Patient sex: M
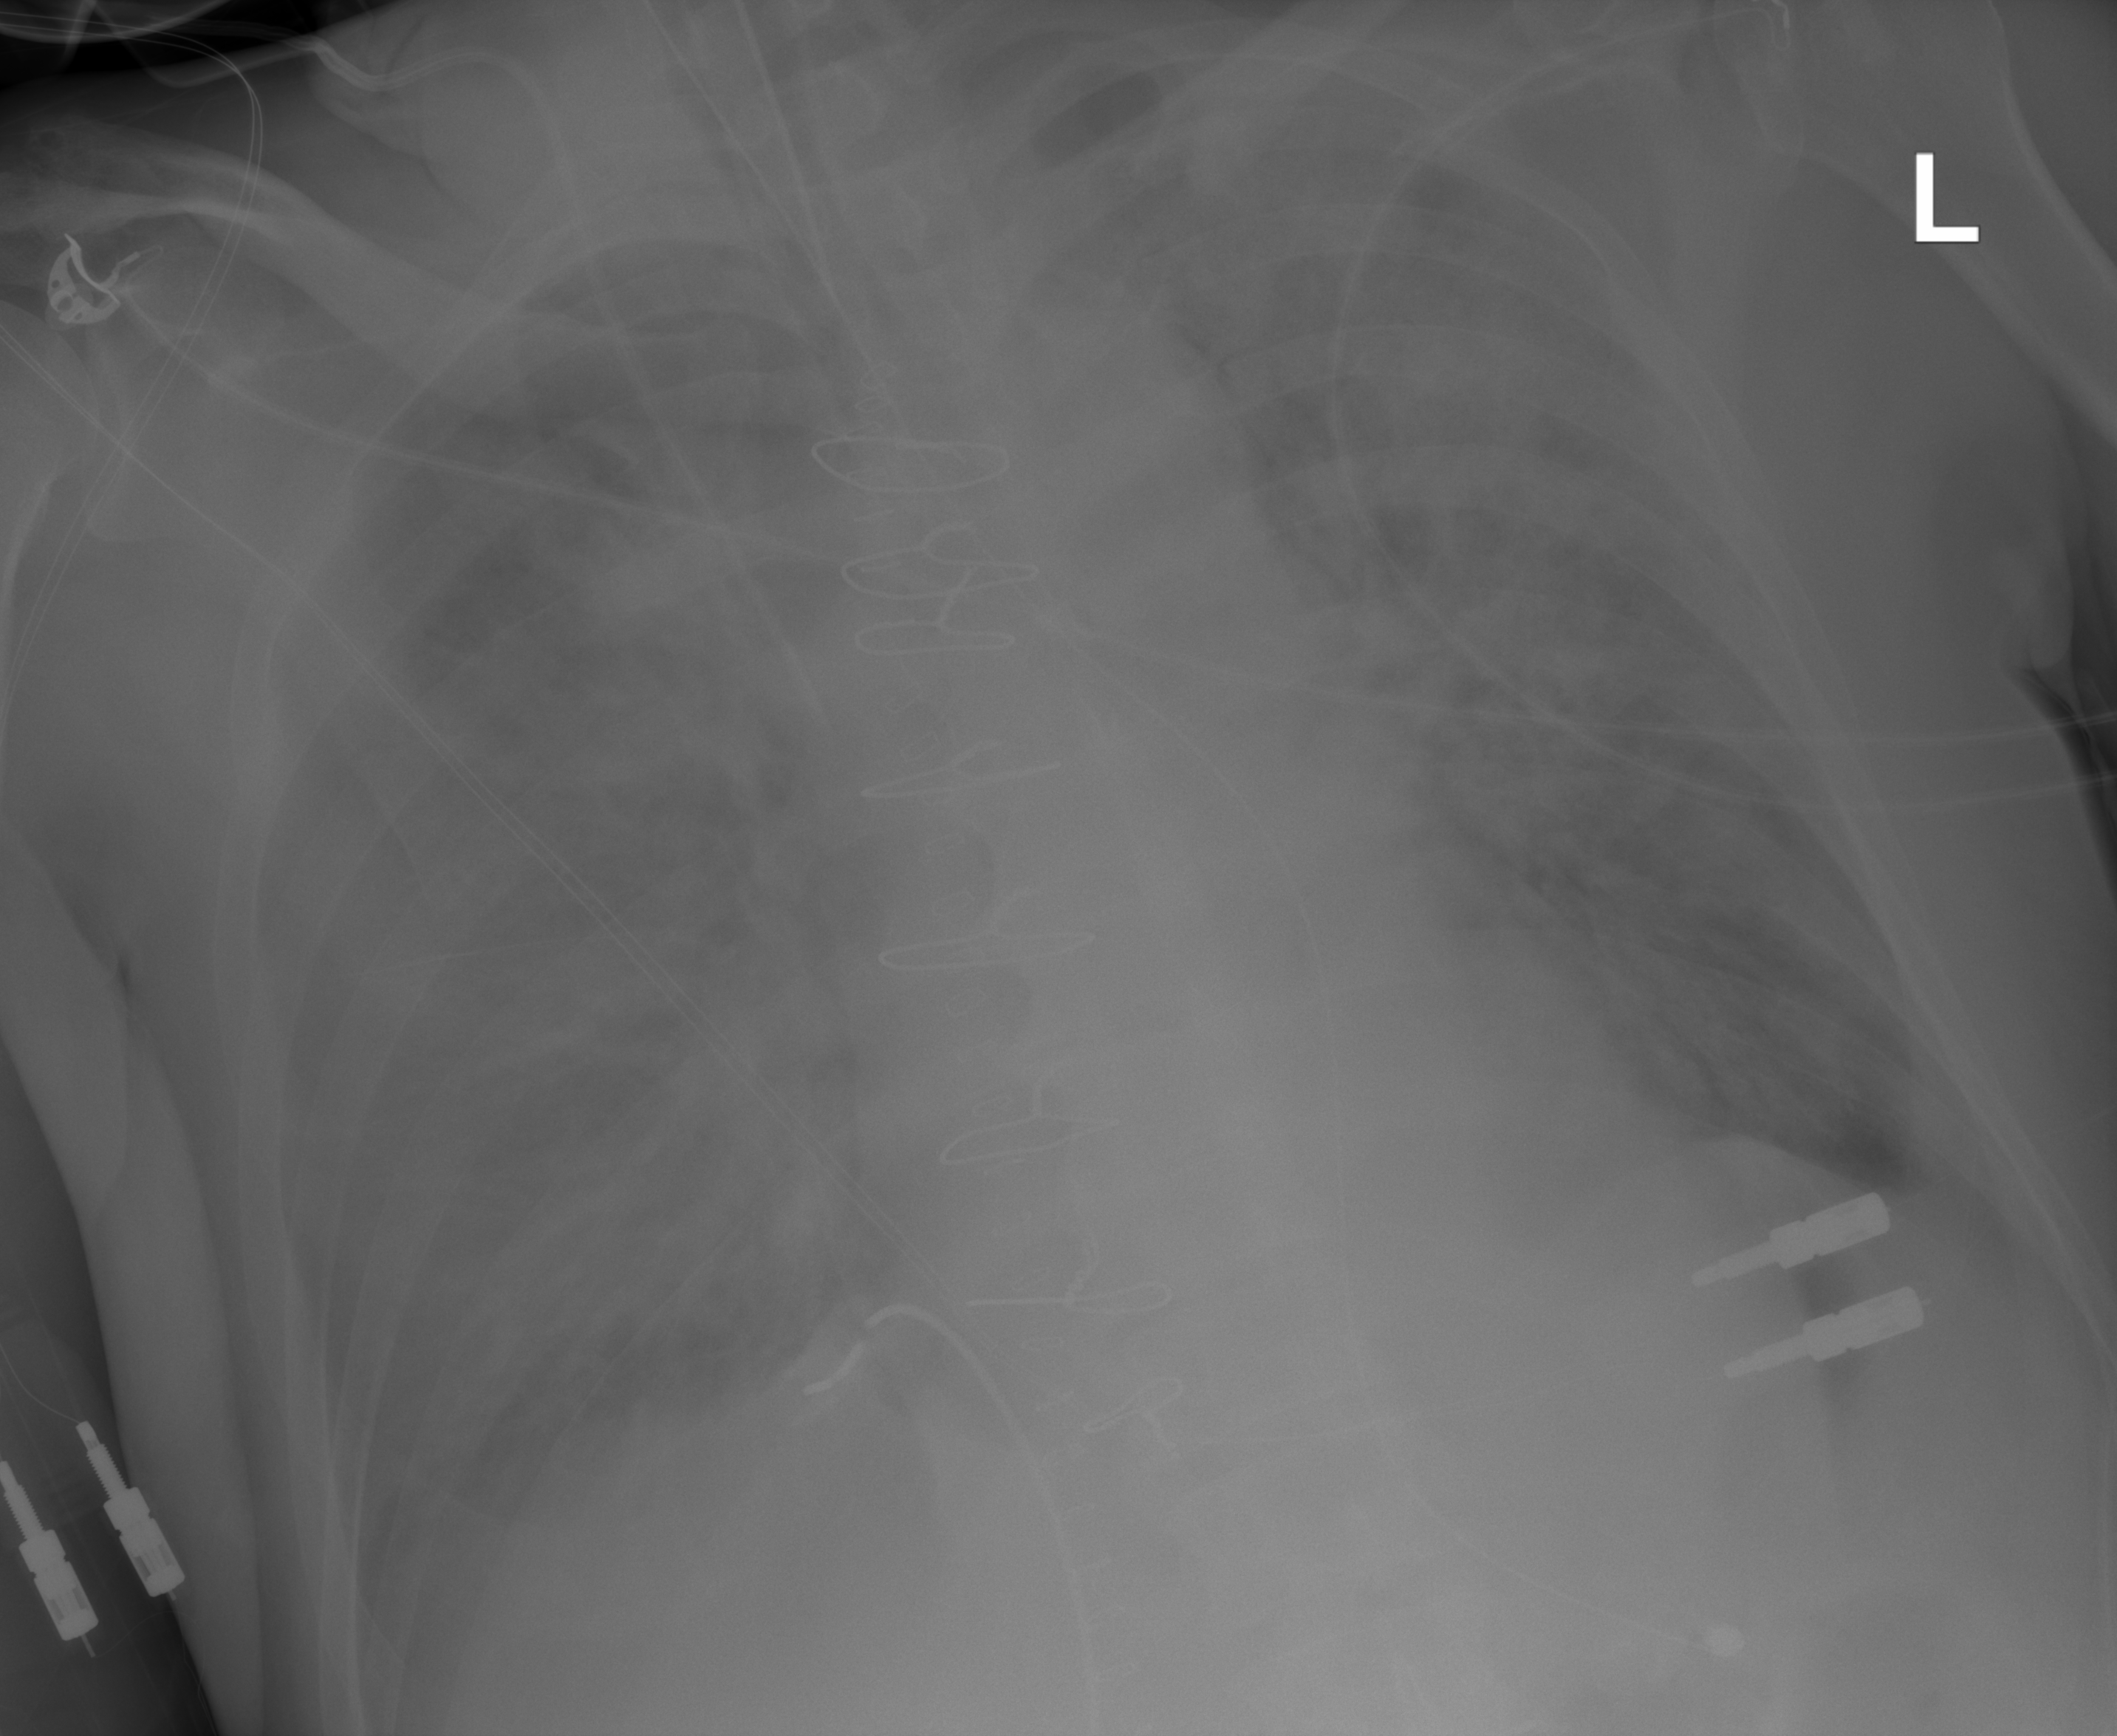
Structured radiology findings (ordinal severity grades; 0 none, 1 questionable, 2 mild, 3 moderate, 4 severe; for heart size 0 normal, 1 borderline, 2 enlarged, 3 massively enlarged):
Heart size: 2
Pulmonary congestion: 4
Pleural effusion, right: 0
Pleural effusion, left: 0
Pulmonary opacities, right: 0
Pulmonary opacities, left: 0
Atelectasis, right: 0
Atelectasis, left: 0